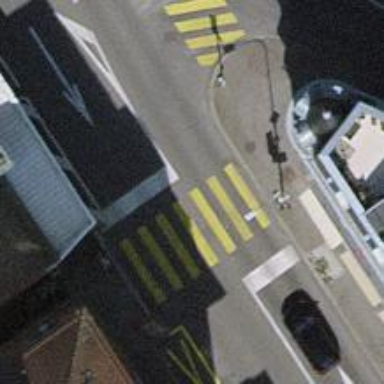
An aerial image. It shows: Crossing with traffic signals.